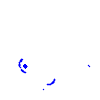
Particle: proton